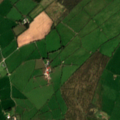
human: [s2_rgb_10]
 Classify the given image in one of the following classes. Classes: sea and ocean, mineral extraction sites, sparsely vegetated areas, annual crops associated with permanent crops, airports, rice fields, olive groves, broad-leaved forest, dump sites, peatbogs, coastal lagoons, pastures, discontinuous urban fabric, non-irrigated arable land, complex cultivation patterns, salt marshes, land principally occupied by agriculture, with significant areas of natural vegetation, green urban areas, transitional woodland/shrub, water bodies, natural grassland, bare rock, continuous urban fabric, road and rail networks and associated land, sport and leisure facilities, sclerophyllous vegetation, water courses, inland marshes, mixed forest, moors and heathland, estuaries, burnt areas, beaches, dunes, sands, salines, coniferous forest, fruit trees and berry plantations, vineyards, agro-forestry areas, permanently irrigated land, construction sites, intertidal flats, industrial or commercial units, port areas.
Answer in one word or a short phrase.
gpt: pastures